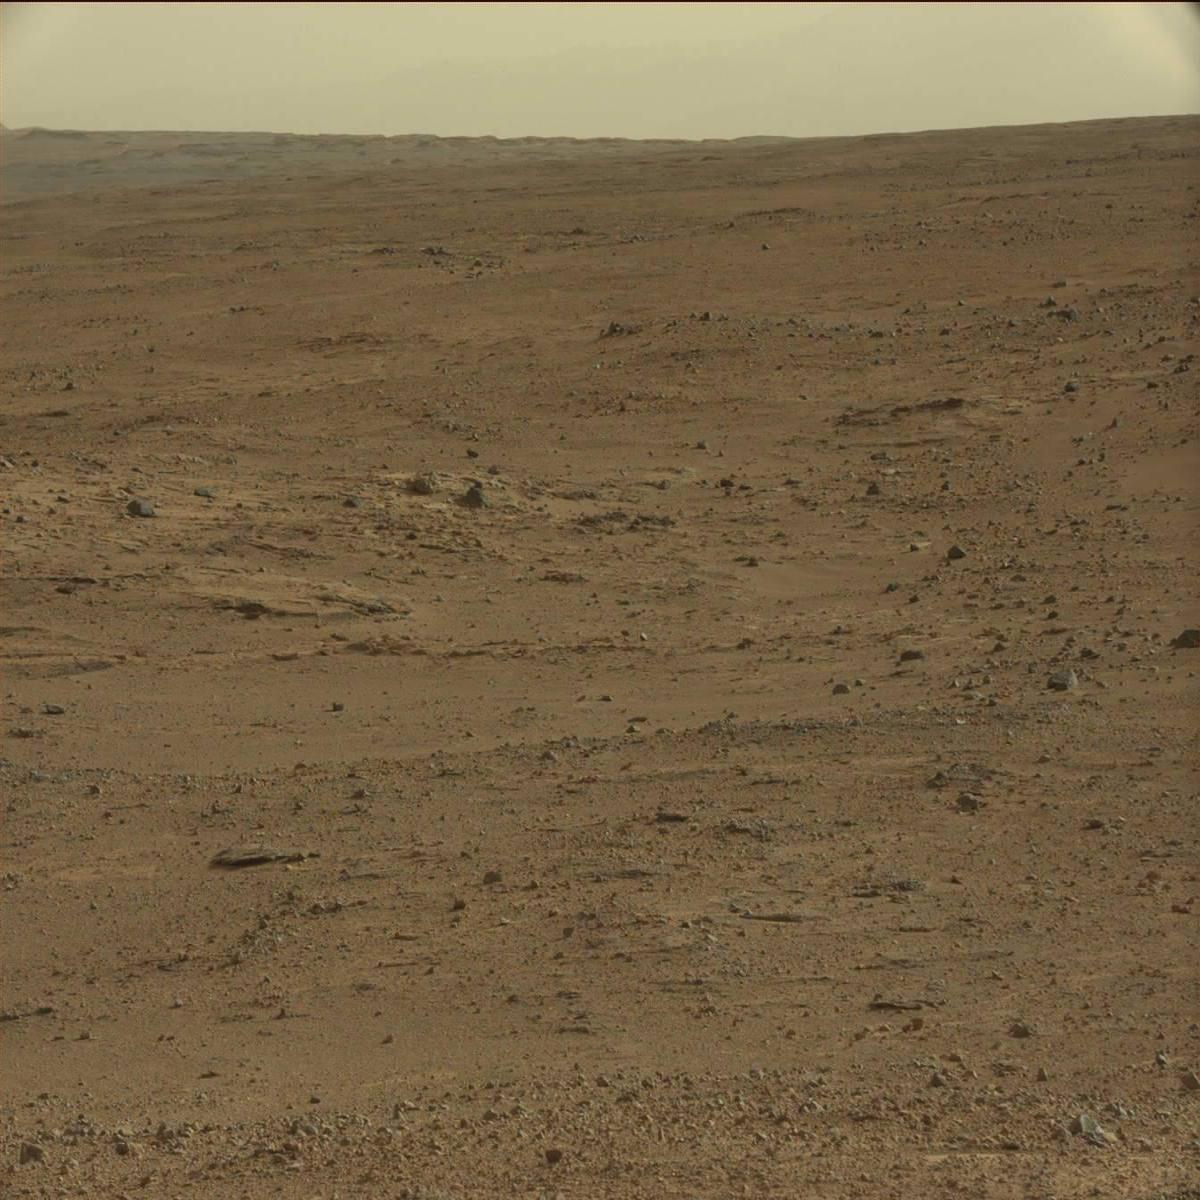
Terrain classes present: Bedrock, Ridge, Rock, Sand / Soil, Sky